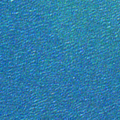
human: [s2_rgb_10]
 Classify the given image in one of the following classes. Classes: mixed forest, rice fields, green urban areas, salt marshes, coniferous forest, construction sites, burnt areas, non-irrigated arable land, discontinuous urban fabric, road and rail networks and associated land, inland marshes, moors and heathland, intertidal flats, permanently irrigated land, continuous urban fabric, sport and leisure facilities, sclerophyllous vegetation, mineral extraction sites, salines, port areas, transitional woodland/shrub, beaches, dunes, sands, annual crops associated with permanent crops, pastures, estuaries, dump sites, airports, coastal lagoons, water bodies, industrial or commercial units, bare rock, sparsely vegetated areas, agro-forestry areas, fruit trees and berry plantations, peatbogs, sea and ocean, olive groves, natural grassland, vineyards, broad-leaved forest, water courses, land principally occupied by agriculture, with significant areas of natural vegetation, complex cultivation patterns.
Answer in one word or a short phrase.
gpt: sea and ocean